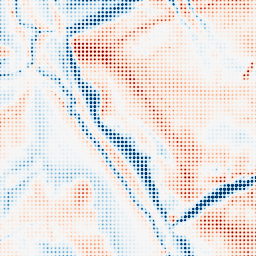
Category: classical
Decomposition family: gaussian_anisotropic
Decomposition parameters: sigma_x: 10
sigma_y: 10
Upsampling method: sinc_hamming
Upsampling parameters: scale: 8
kernel_size: 4
Upsampling scale: 8